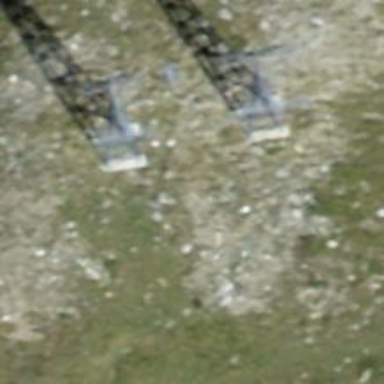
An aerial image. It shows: Pylon for aerialway.